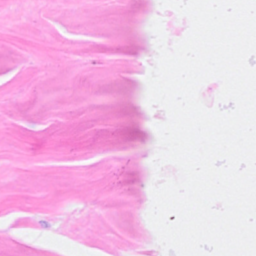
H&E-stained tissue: Breast